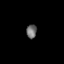
Tissue: prostate
Cell type: Fibroblasts
Senescence score: 0.7583
Nuclear area (px): 141
Mean DAPI intensity: 109.213